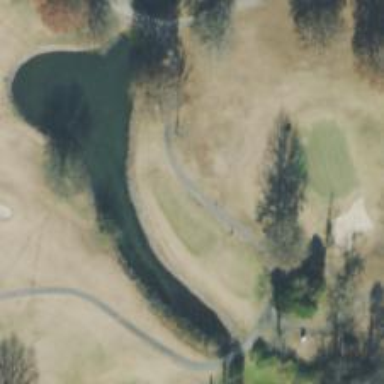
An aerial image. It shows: Path for golf carts.